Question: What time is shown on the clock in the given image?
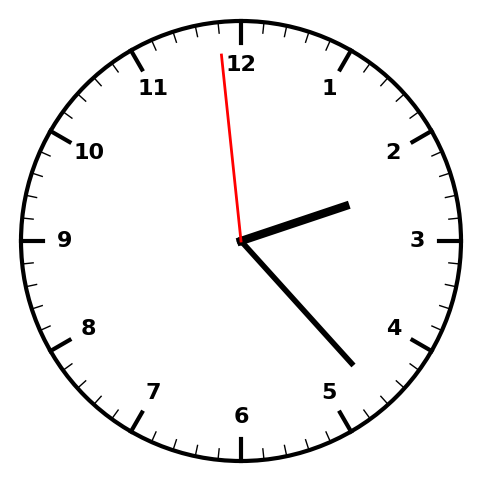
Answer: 02:22:59